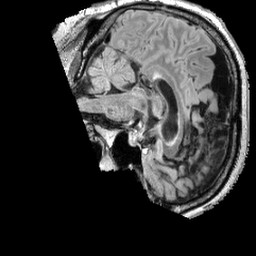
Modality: FLAIR
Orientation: sagittal
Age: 53
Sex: male
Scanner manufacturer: siemens
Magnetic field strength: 3 T
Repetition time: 5 s
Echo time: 0.387 s